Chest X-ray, PA view. Patient: 88 years old, sex F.
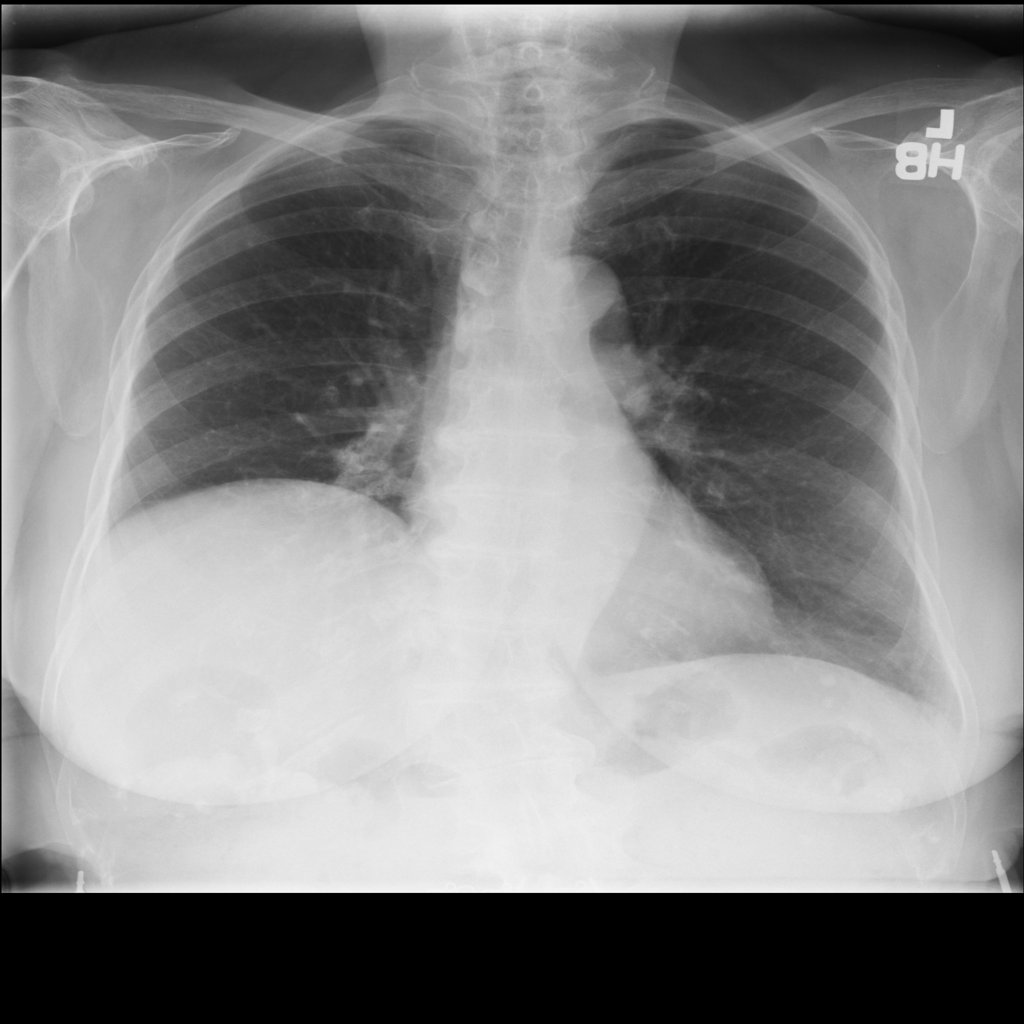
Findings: No Finding